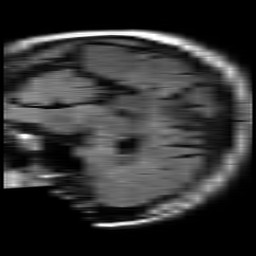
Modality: FLAIR
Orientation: sagittal
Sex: female
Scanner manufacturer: philips
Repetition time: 11 s
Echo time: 0.125 s